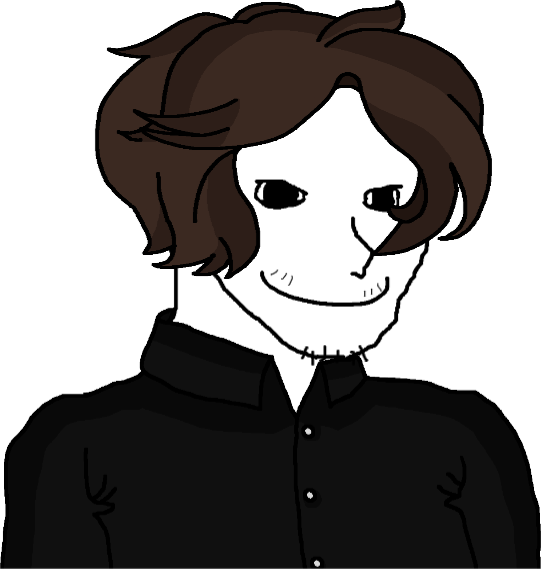
Label: 5_Oomer